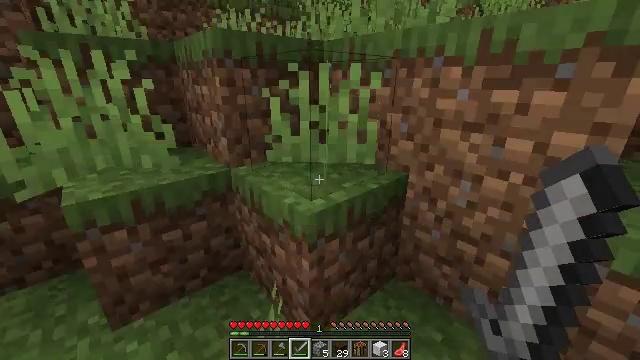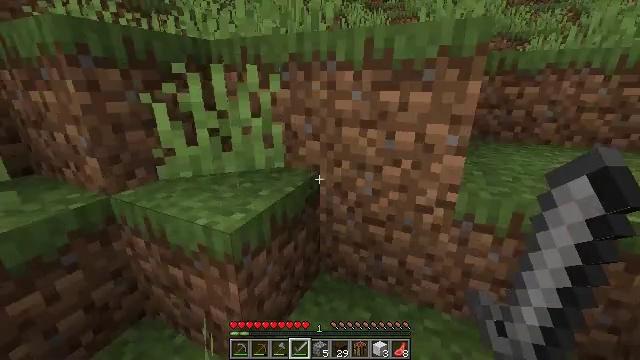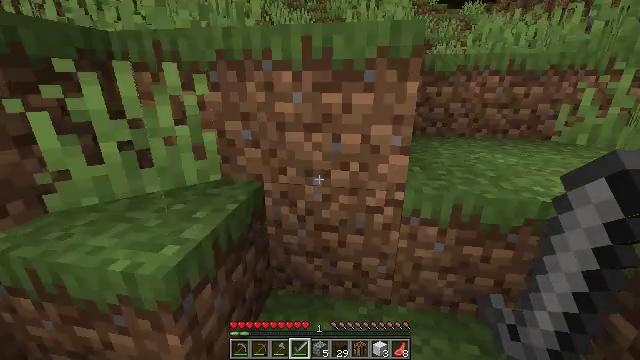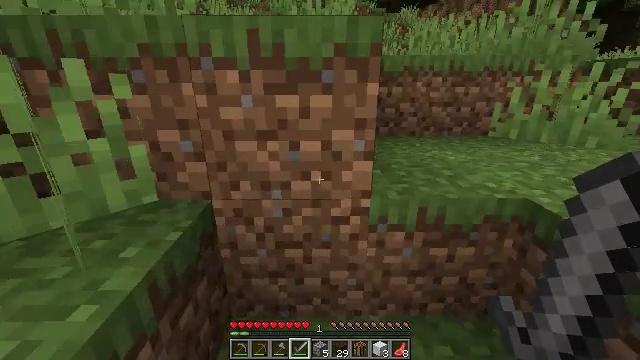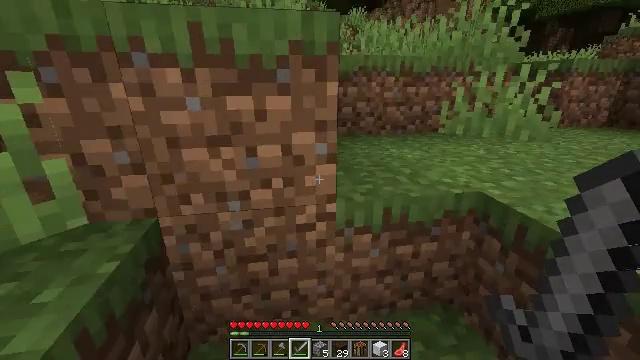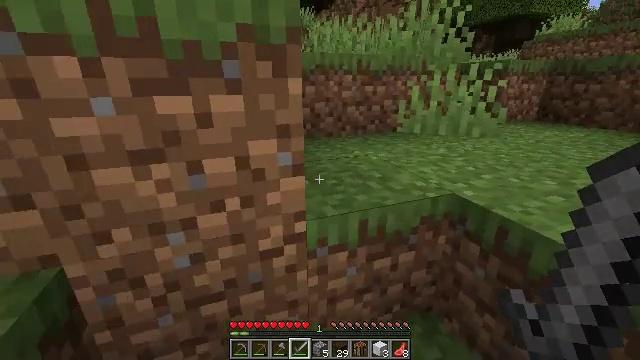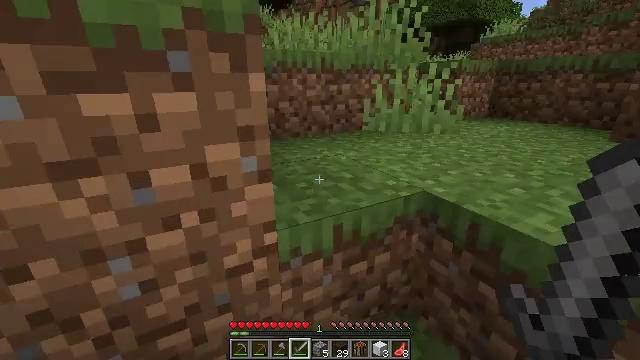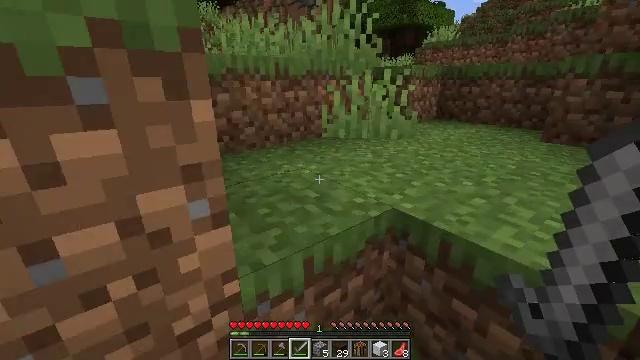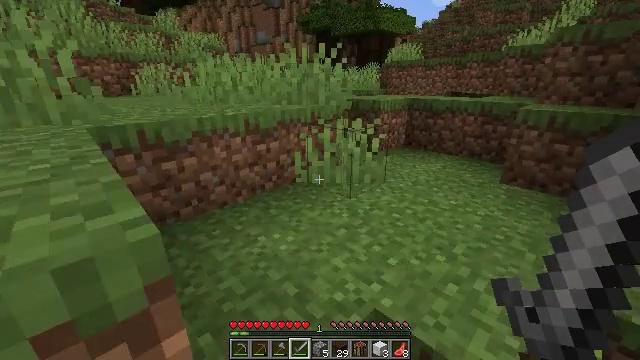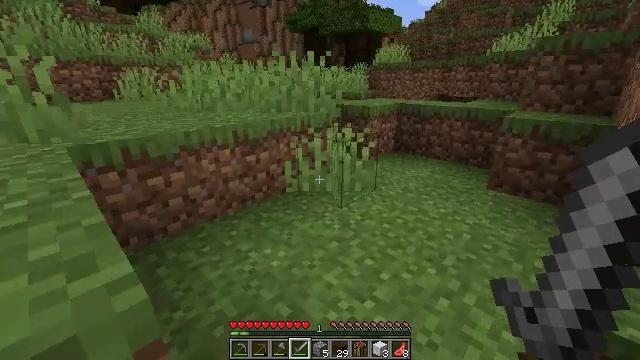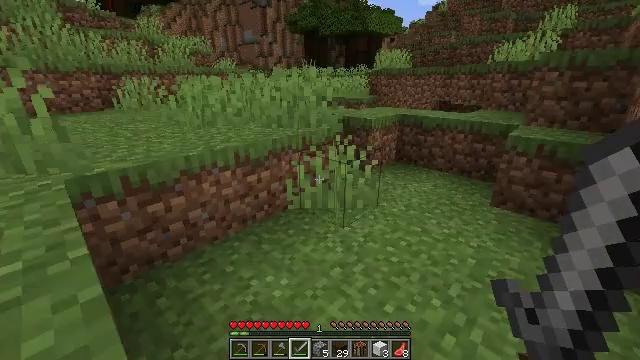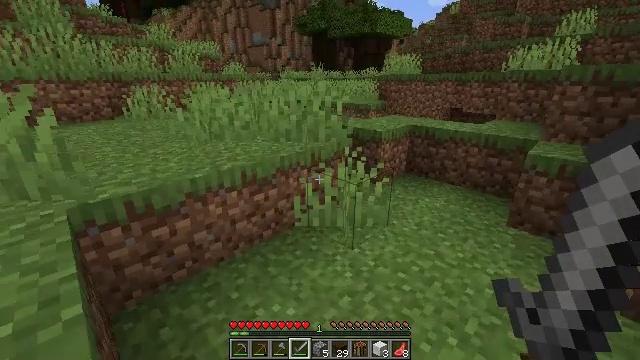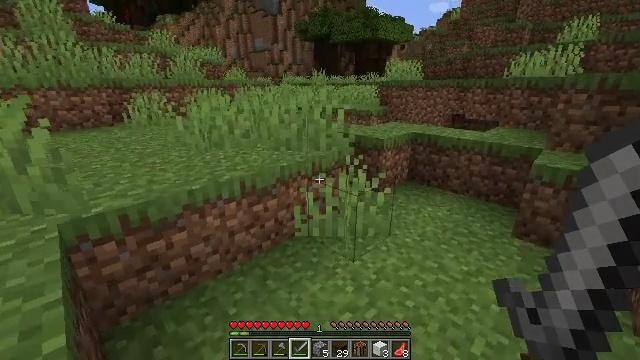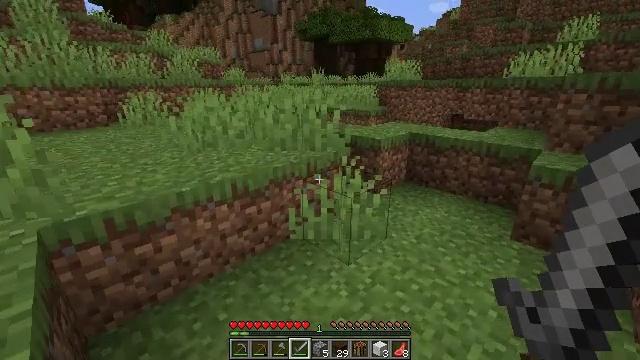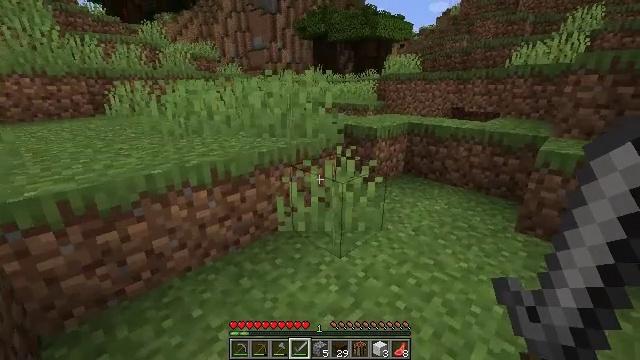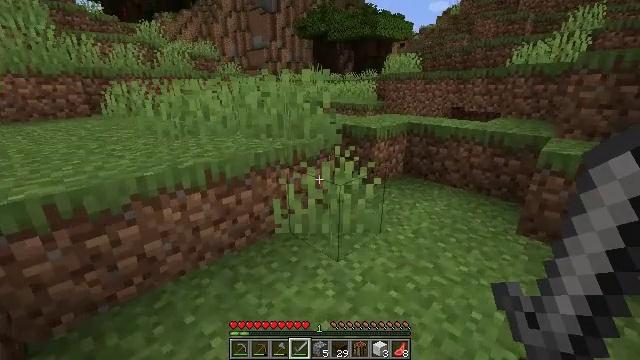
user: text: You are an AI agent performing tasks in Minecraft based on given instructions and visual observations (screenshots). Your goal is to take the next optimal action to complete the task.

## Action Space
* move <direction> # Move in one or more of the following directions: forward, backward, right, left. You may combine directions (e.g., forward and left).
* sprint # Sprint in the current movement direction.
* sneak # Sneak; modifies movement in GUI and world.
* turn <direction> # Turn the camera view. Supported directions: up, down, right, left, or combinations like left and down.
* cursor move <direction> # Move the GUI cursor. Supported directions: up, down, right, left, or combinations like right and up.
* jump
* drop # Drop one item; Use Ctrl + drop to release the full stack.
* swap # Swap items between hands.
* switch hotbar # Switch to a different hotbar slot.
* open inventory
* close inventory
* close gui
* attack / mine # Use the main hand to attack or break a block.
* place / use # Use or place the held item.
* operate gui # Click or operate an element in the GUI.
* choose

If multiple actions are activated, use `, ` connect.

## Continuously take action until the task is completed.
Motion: motion action
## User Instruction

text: Collect sand to make glass.
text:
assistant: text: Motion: move forward, turn right
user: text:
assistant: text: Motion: move forward, turn right
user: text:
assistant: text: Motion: move forward, turn right
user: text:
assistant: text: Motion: move forward, turn right
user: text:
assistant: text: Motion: move forward, turn right
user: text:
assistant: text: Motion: move forward, turn right
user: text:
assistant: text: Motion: move forward, turn right, jump
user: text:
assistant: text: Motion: move forward, turn right, jump
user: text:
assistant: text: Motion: move forward, turn right, jump
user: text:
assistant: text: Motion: move forward, jump
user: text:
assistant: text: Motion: move forward, turn left, jump
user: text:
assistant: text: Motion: move forward
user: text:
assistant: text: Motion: move forward
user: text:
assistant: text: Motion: move forward
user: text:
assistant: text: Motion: move forward
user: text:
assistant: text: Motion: move forward
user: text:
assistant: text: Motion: move forward
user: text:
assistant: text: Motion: move forward
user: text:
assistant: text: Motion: move forward
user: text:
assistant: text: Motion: move forward
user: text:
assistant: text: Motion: move forward
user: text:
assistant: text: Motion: move forward
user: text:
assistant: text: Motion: no_op
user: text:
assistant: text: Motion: no_op
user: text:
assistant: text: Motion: no_op
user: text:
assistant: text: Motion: no_op
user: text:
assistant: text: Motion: move forward
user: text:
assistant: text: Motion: move forward
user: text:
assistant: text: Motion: move forward
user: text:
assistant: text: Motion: move forward